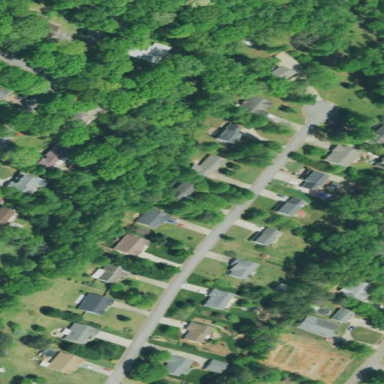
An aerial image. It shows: Residential area within neighborhood.